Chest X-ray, PA view. Patient: 53 years old, sex F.
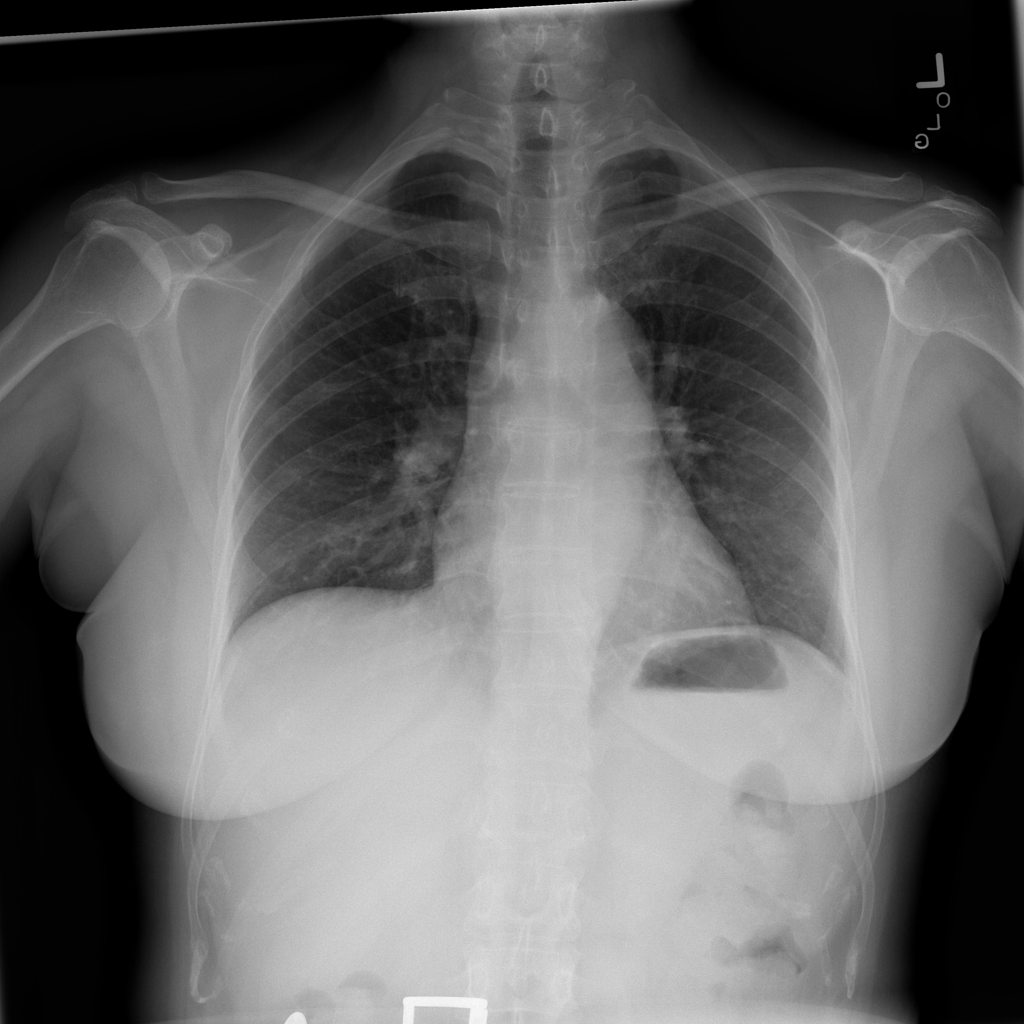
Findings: No Finding